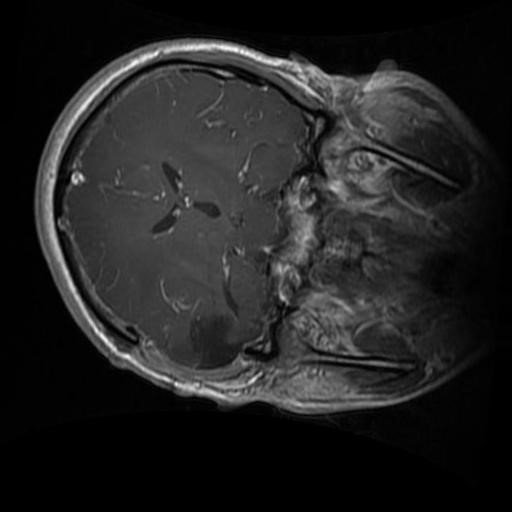
Label: brain_glioma